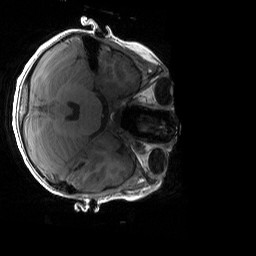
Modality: T1w
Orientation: axial
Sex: female
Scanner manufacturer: siemens
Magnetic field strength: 3 T
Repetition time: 1.9 s
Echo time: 0.00243 s